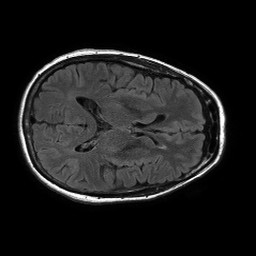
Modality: FLAIR
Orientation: axial
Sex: female
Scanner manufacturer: philips
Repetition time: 11 s
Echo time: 0.125 s